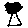
Label: tree